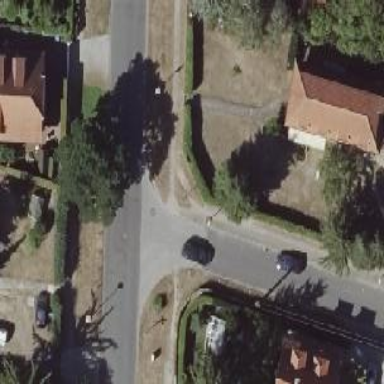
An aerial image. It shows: Road with "give way" sign.